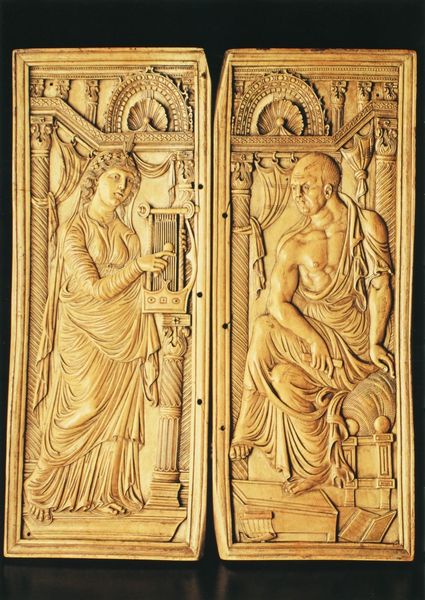
Titel: Diptychon des Dichters und der Muse
Institution: Monza, Museo del Duomo
Schlagwörter: mann, sitzen, brust, busen, frau, holz, kleid, stuhl, säule, säulen, rahmen, sitzend, stehend, gewänder, paar, musik, krone, relief, schrift, bücher, zwei, schemel, spielen, musizieren, barfuss, buch, fußbank, schreiben, toga, schriftrolle, platten, muschel, harfe, tunika, nackter oberkörper, retabel, tafeln, duo, bucher, harfistin, enweib